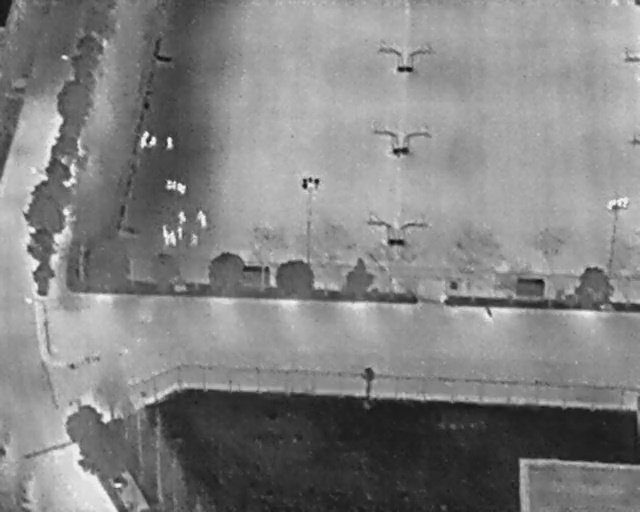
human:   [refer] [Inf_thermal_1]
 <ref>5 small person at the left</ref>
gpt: <box>[[24, 44, 26, 45, 2], [25, 46, 27, 47, 2], [25, 45, 28, 47, 2], [27, 44, 29, 46, 2], [27, 41, 29, 43, 2]]</box>